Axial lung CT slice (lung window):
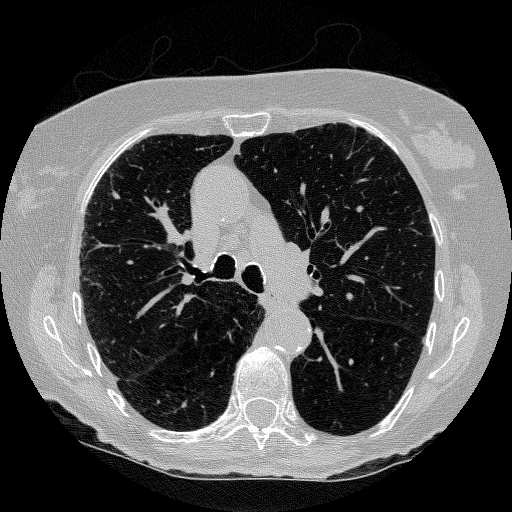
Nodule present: no